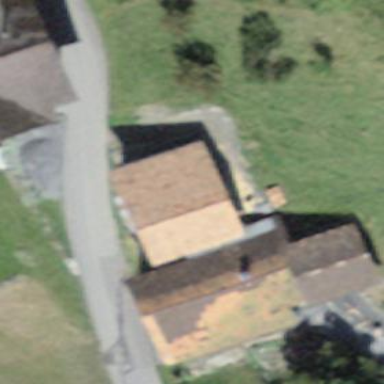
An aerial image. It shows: Rural barn.